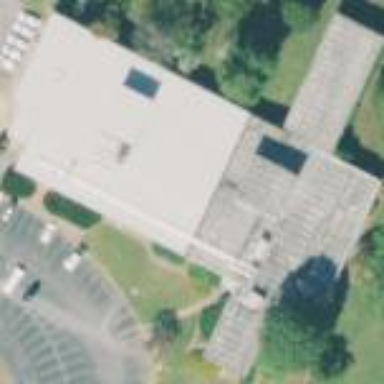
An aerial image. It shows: Police building.